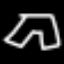
Label: pants